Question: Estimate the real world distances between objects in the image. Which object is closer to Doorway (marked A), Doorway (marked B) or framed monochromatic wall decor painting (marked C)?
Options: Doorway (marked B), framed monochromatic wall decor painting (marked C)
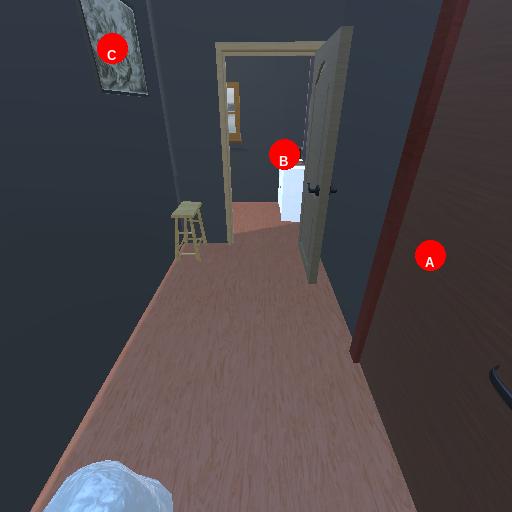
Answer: Doorway (marked B)